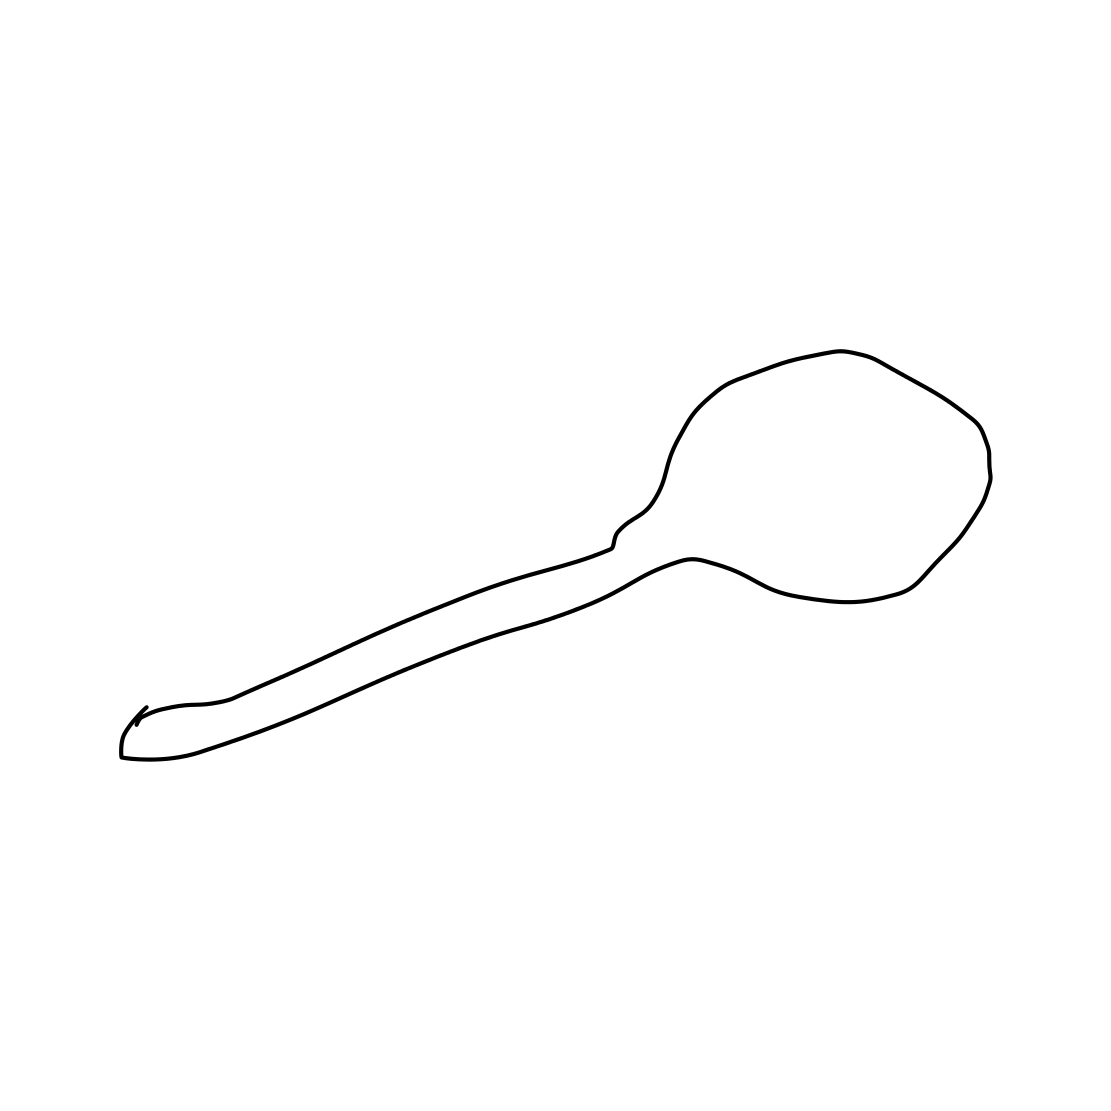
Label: spoon